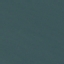
Land use / land cover: SeaLake